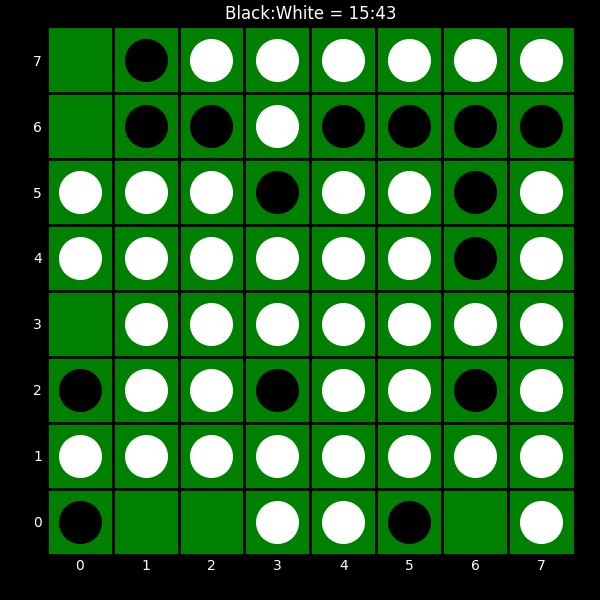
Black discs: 15
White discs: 43